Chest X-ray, PA view. Patient: 45 years old, sex M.
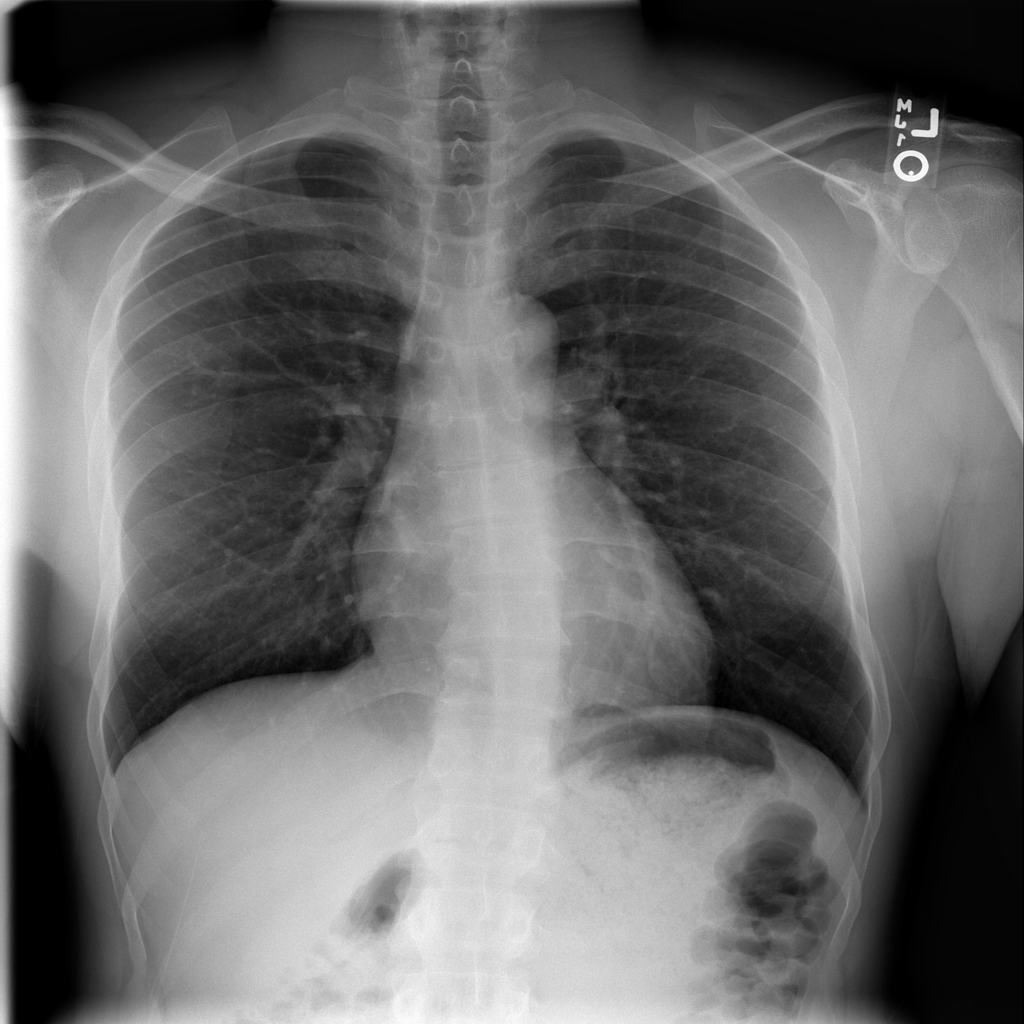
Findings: No Finding